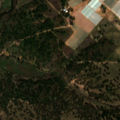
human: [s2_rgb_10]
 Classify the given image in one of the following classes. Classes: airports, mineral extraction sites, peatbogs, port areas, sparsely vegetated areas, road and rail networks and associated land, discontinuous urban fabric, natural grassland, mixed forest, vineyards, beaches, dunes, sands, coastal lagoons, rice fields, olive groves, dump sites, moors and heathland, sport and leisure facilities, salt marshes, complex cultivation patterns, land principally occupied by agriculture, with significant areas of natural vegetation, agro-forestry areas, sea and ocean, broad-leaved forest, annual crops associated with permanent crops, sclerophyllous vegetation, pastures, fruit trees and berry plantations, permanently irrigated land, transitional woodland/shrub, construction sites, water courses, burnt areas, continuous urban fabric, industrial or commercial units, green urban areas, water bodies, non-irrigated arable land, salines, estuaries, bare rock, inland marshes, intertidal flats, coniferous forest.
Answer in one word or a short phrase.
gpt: non-irrigated arable land, permanently irrigated land, agro-forestry areas